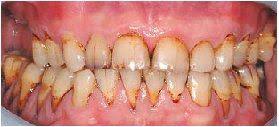
Condition: Tooth Discoloration